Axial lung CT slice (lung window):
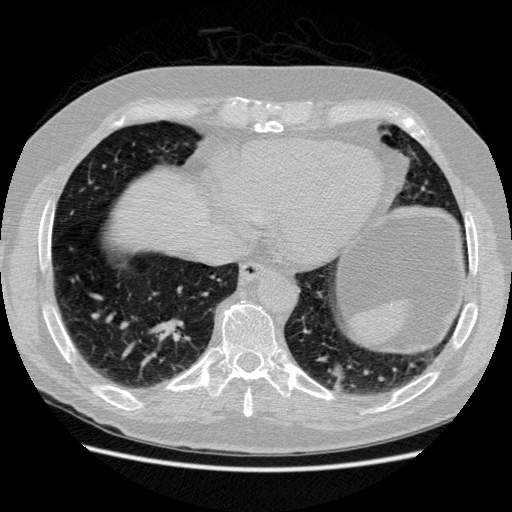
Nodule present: no